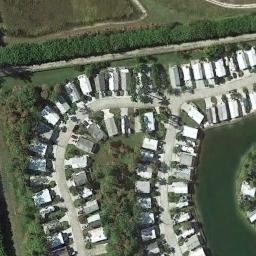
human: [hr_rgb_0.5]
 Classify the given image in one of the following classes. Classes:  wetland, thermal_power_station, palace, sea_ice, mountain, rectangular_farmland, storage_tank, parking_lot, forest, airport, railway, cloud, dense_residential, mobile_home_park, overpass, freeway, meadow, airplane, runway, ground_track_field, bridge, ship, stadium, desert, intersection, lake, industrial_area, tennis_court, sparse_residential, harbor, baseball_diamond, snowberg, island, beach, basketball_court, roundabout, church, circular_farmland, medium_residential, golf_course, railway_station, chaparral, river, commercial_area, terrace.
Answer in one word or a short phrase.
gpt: mobile_home_park